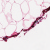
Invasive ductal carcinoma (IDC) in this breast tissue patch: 0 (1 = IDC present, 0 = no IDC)